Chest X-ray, PA view. Patient: 19 years old, sex M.
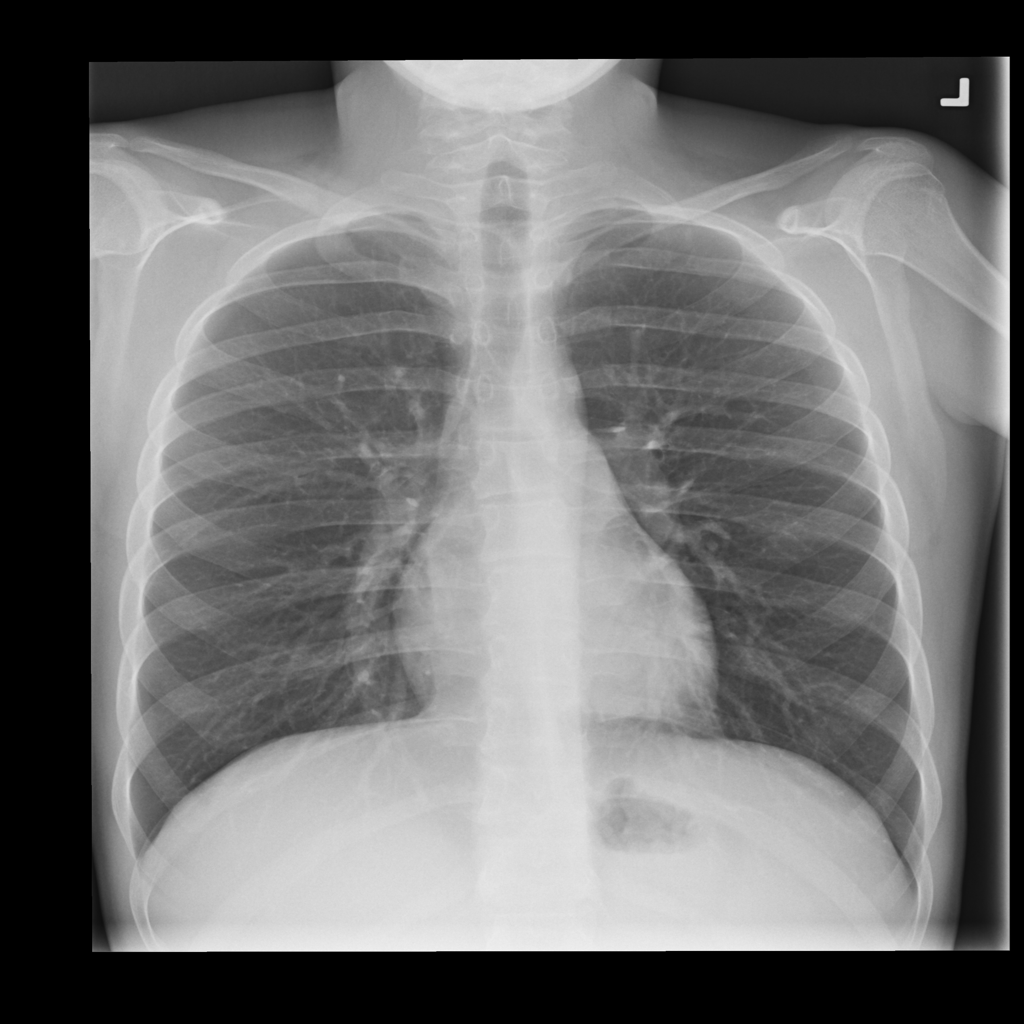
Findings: No Finding